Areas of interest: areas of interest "Cultural Palace"
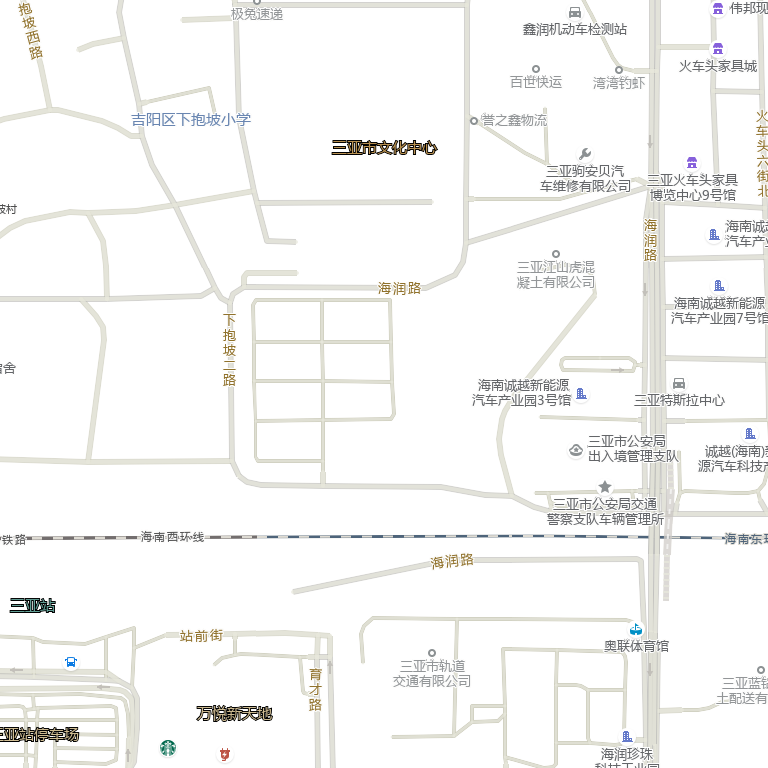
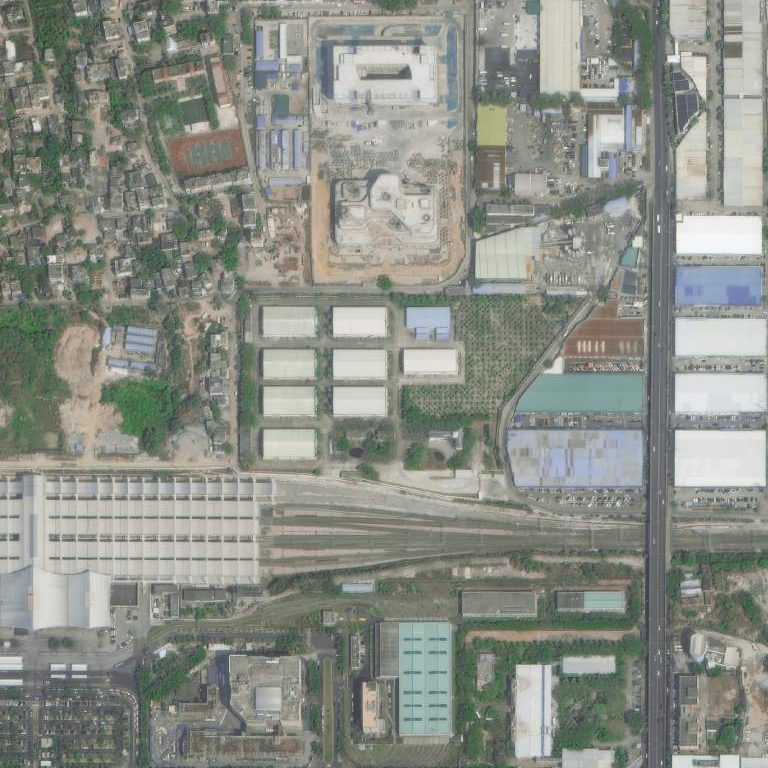